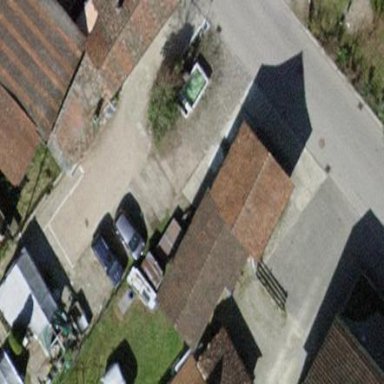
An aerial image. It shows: Shed building.